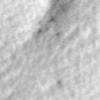
Label: no_change